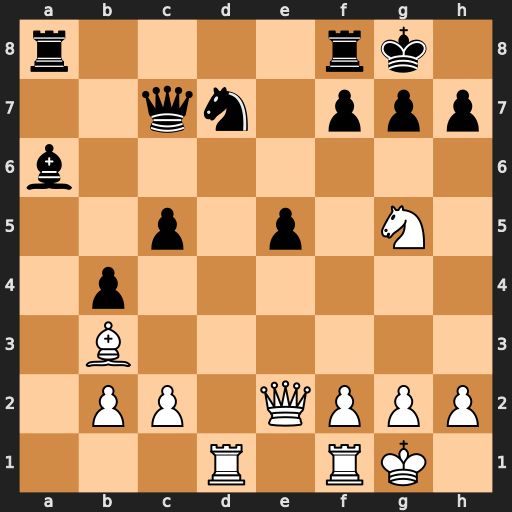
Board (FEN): r4rk1/2qn1ppp/b7/2p1p1N1/1p6/1B6/1PP1QPPP/3R1RK1
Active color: w
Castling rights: -
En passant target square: -
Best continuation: Rxd7 Qxd7 Qe4 g6 Bxf7+ Rxf7 Qxa8+